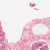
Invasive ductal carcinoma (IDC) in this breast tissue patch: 0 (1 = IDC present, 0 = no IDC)